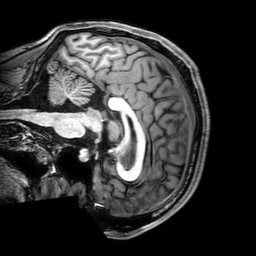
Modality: T1w
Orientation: sagittal
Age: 25
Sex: male
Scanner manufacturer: philips
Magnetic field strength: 3 T
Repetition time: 0.008399 s
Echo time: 0.00388 s